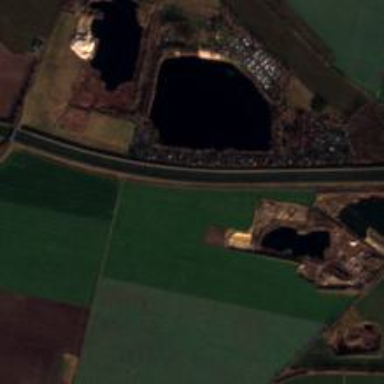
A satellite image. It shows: Canal.